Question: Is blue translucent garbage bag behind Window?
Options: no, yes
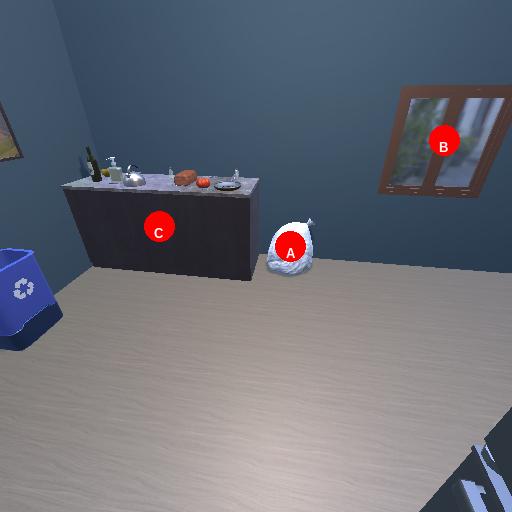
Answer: no